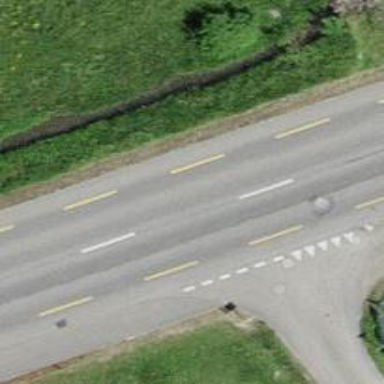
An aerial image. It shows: Service road with compacted surface.